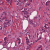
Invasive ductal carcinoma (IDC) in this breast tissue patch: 1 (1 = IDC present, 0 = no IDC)